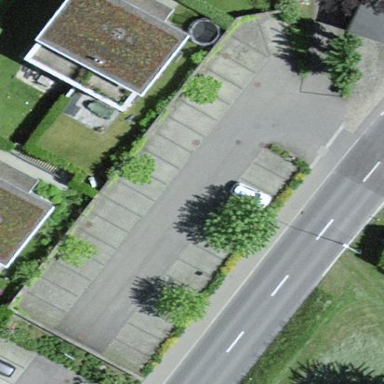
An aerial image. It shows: Parking area with surface.